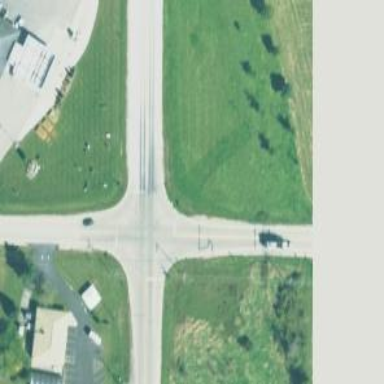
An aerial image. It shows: Stop road.